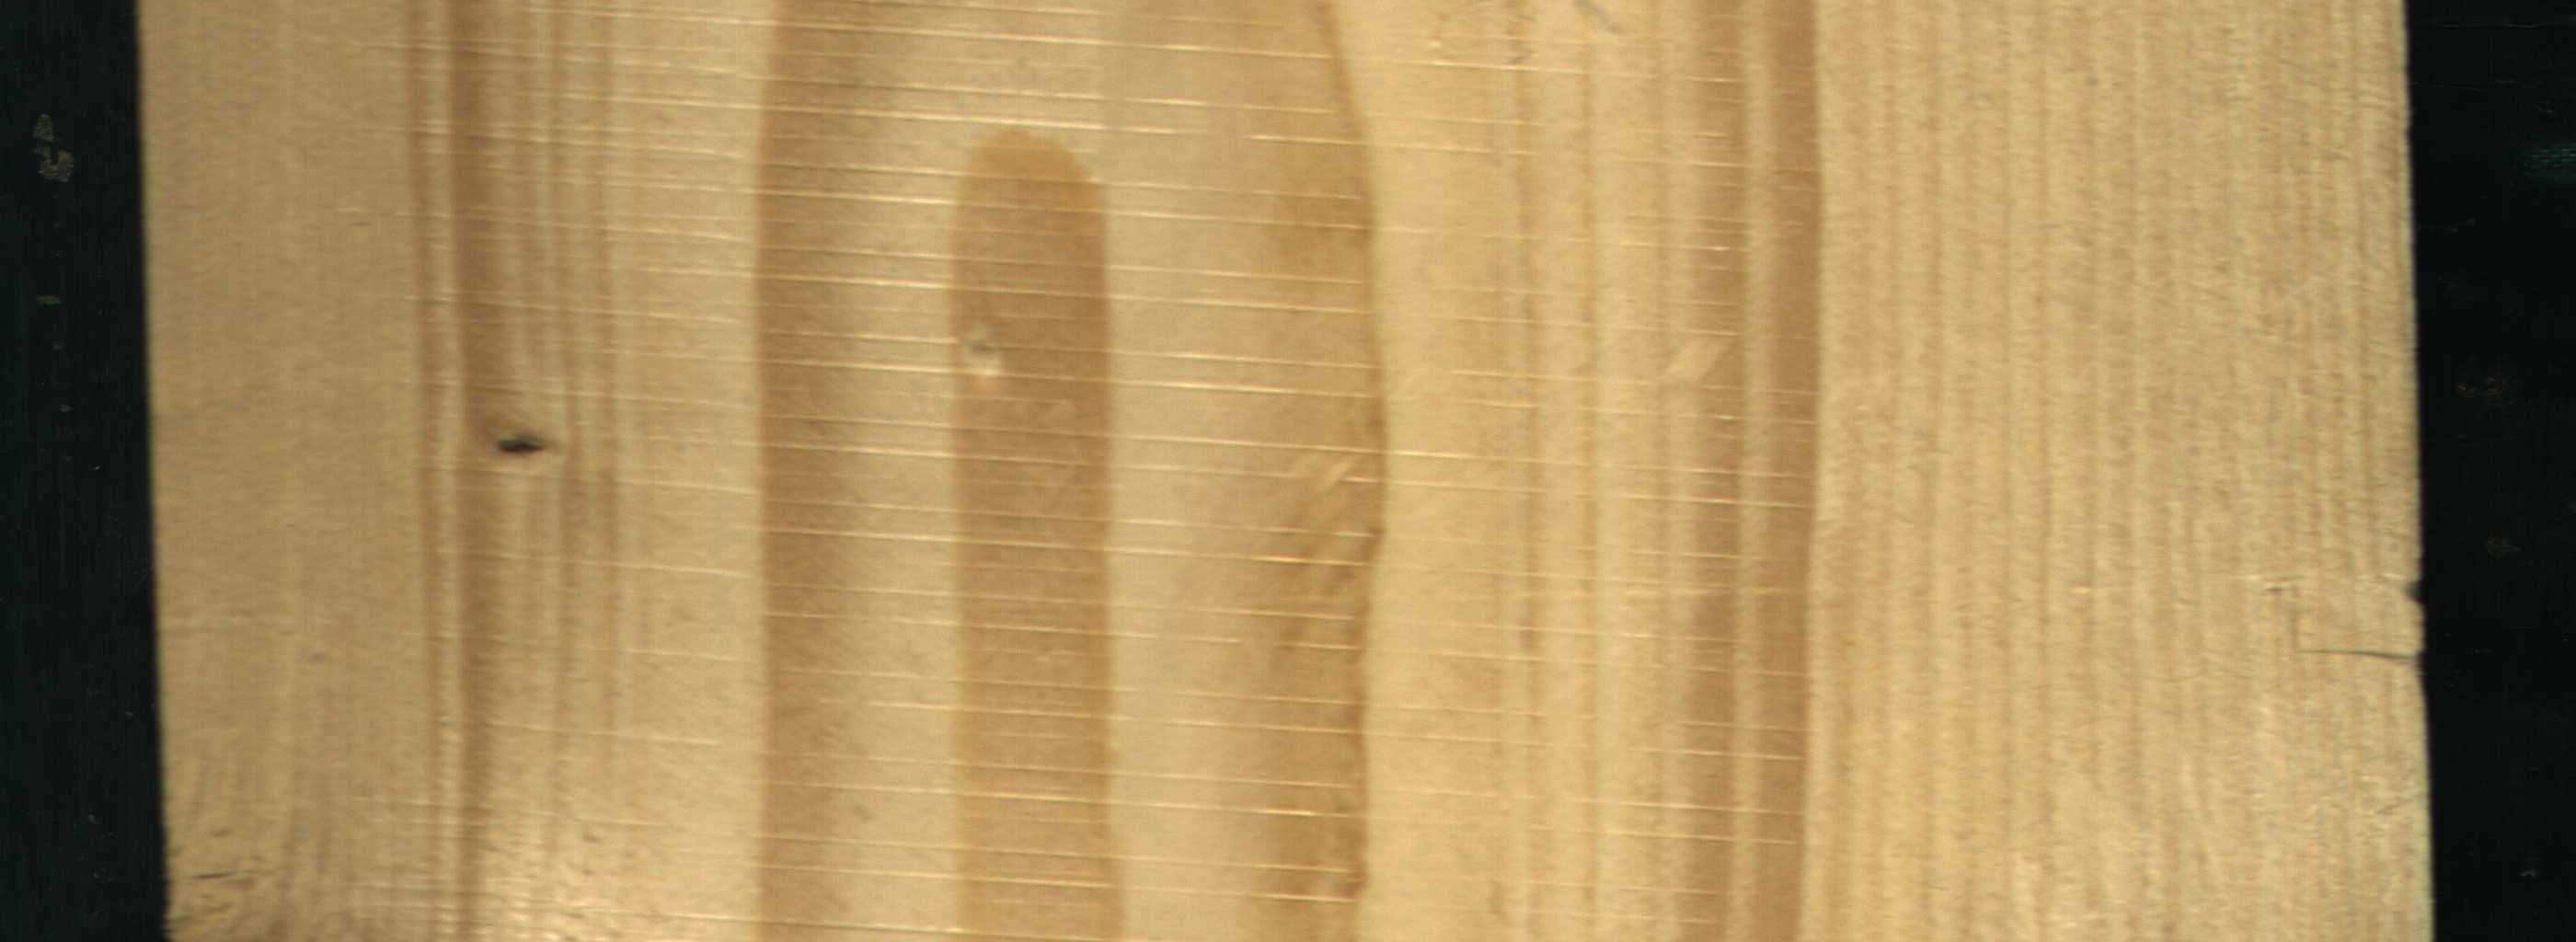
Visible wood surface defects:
Dead_Knot